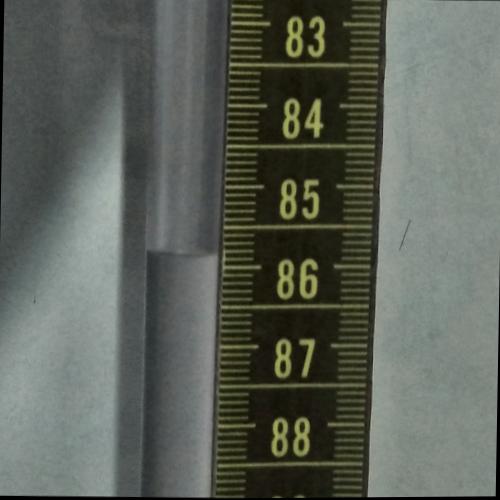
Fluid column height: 85.9 cm